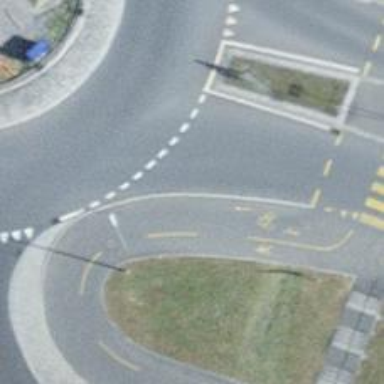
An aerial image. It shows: Primary highway with cycle track running alongside it.